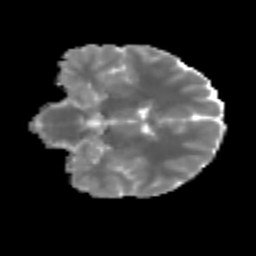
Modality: MD
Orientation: coronal
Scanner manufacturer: siemens
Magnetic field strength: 3 T
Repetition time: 3.6 s
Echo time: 0.092 s